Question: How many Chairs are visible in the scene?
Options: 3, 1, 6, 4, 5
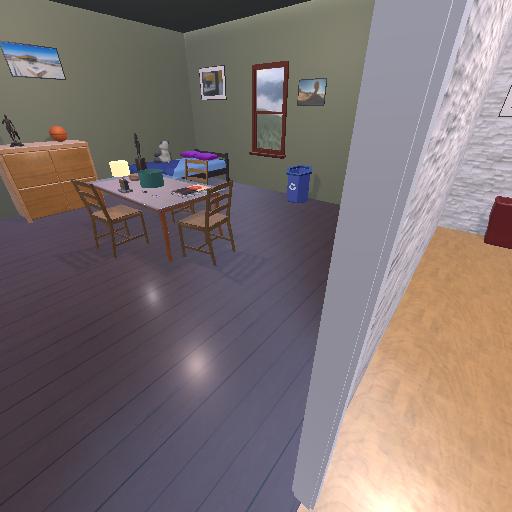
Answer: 3